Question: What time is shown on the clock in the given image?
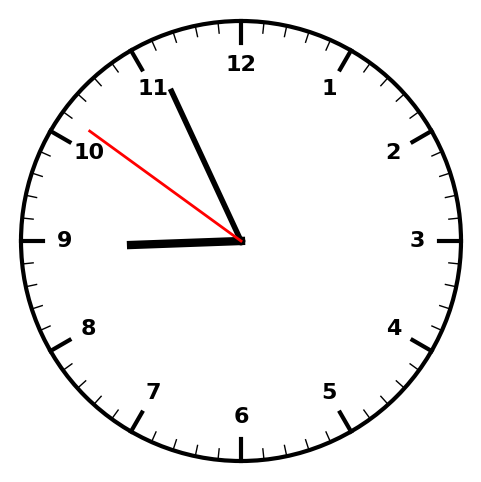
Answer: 08:55:51